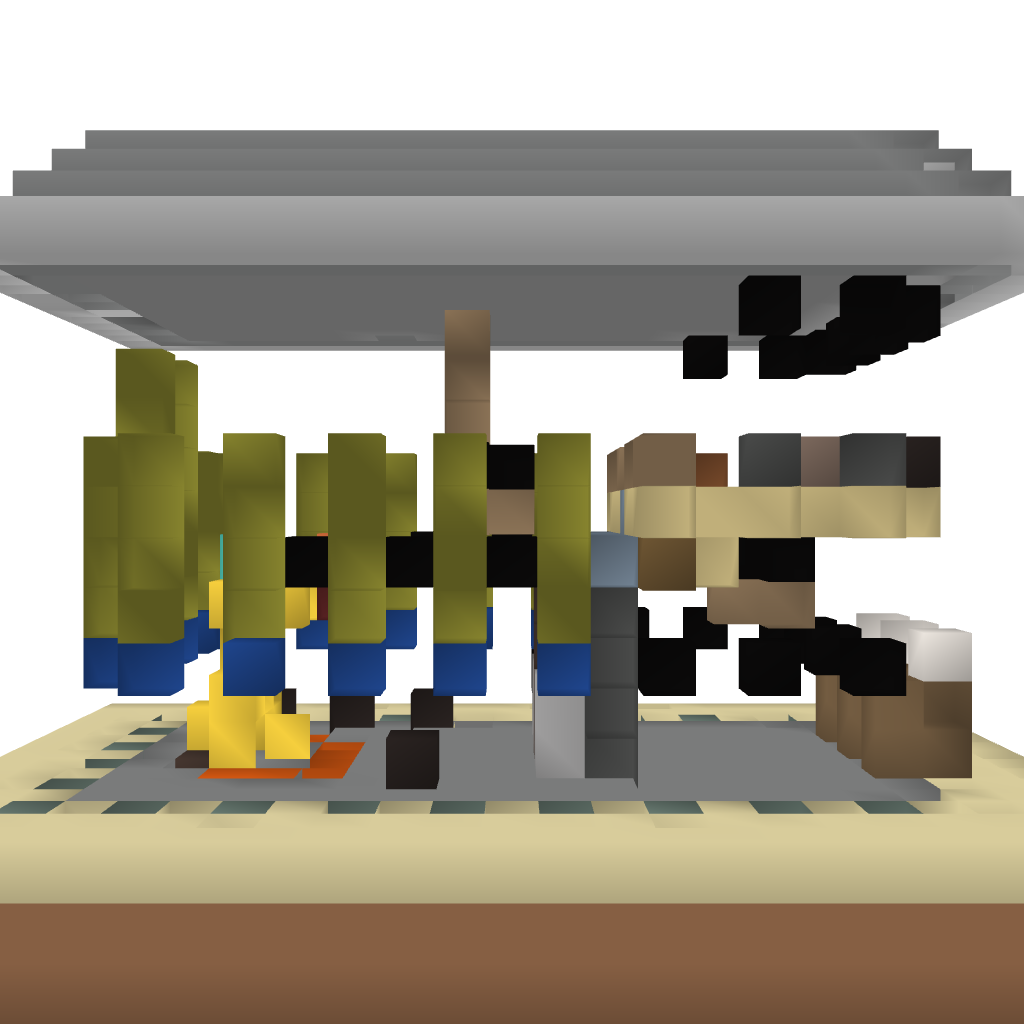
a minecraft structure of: small partenon